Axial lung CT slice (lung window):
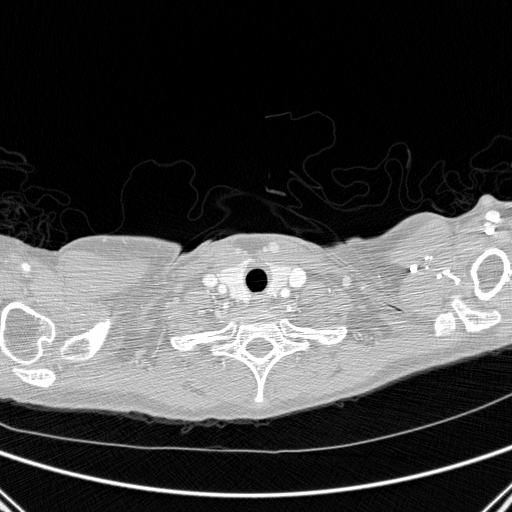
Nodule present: no